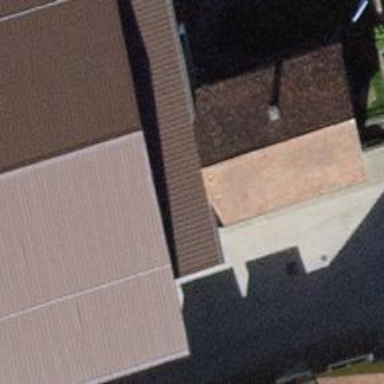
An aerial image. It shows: Gabled roofed house.